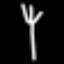
Label: fork